Question: Is possible to change Chrome's 'Sources' tab background color? I found <URL>

Thanks
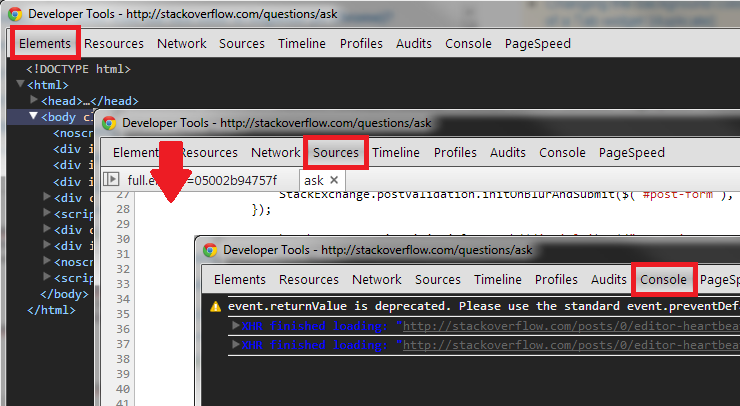
Answer: Some themes don't change 'Sources' tab color. Different themes, different styles. Try to use something else. I would recommend these ones (all of them change 'Sources' tab background color):
MNML: <URL>

Ruby Blue: <URL>

Tomorrow: <URL>

Do the same steps, but use one of 'Custome.css' files I mentioned above.